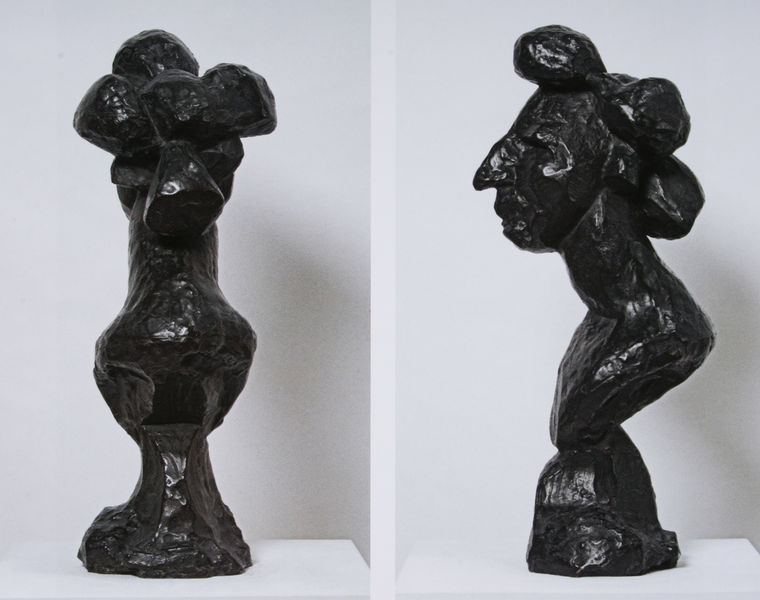
Titel: Jeannette IV
Künstler: Henri Matisse
Standort: Riehen/Basel
Institution: Fondation Beyeler
Schlagwörter: kopf, körper, mann, schatten, weiß, frau, frisur, grau, haar, licht, mund, nase, ohr, profil, schwarz, stirn, alt, augen, gesicht, sockel, stein, bildnis, hals, portrait, porträt, auge, haare, frontal, kinn, schulter, skulptur, statue, zwei, weis, büste, seitenansicht, glänzend, metall, bronze, plastik, podest, foto, fotografie, seite, statuette, von hinten, skulpturen, picasso, schwaru, büsten, guss, metal, fot, vergleich, ansichten, um 1915, von der seite